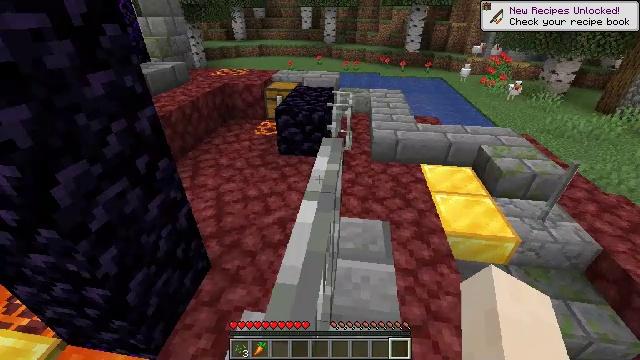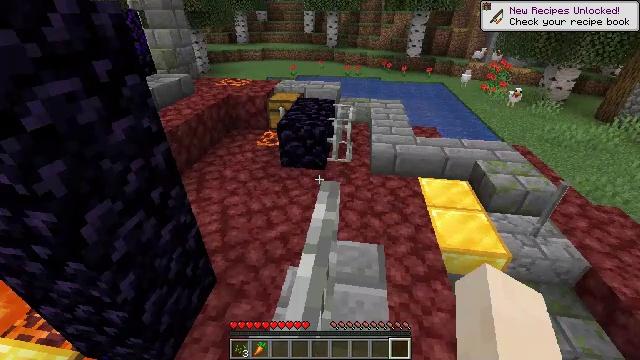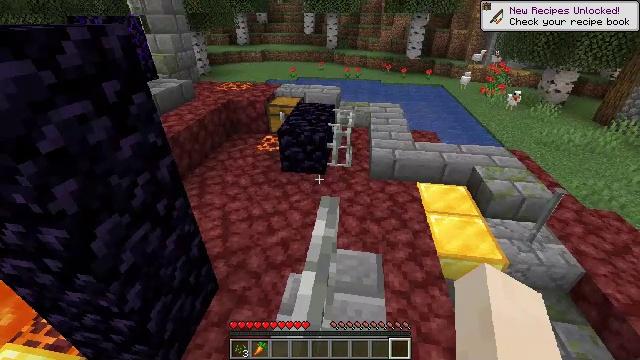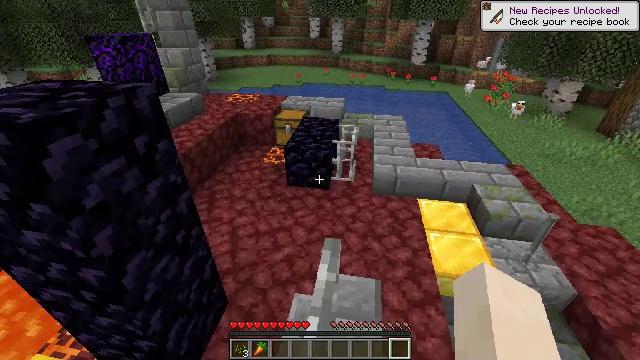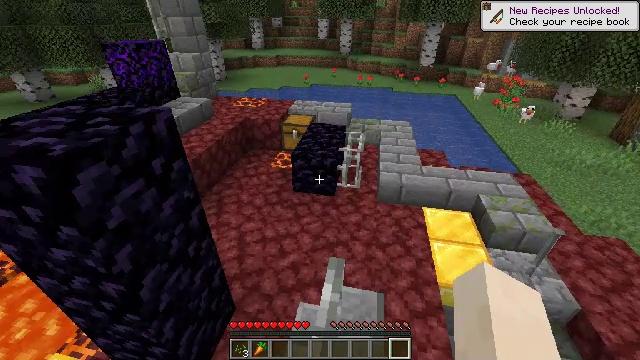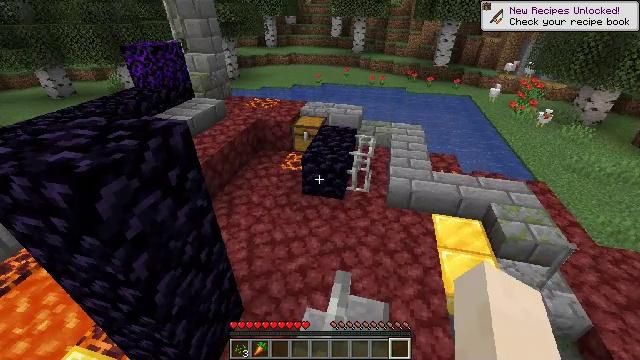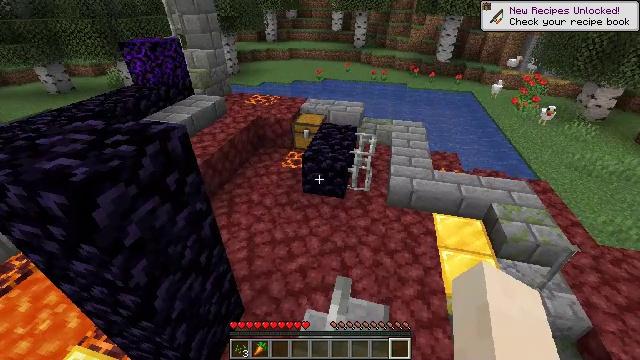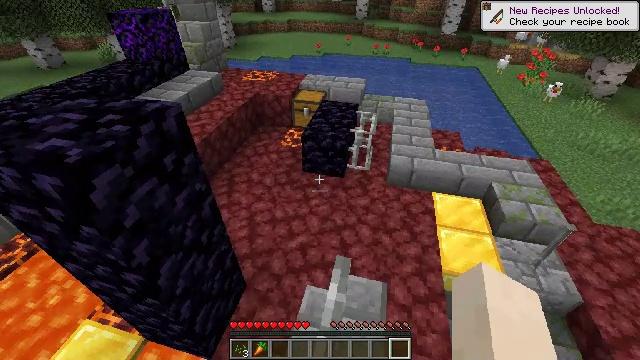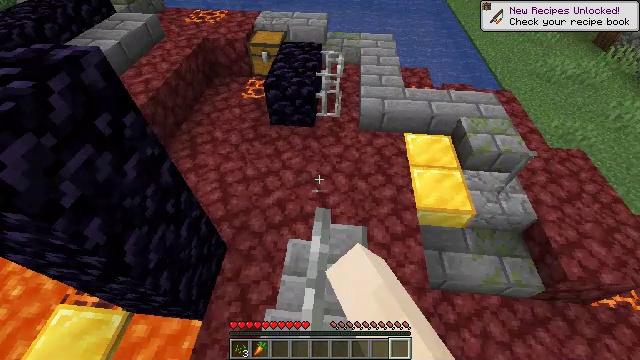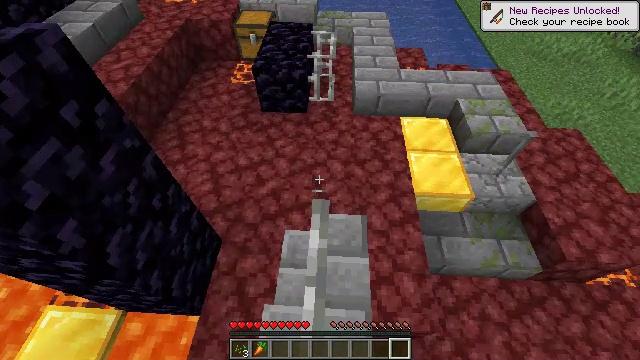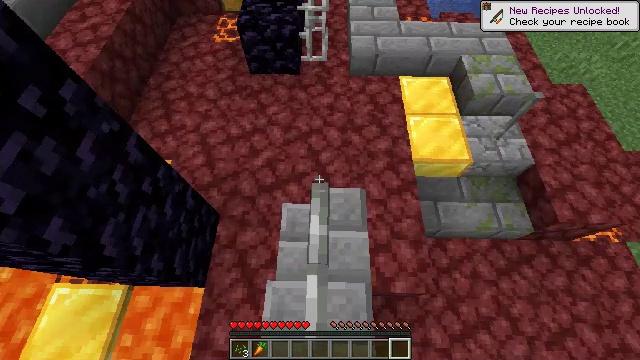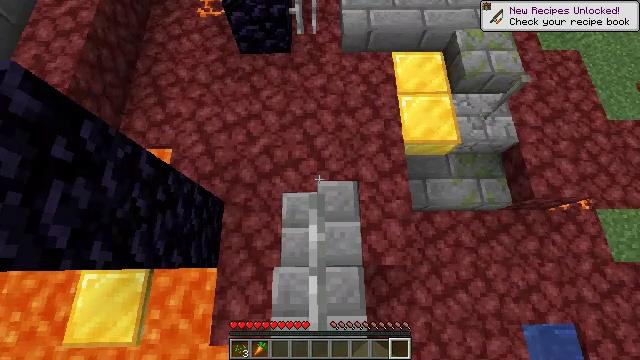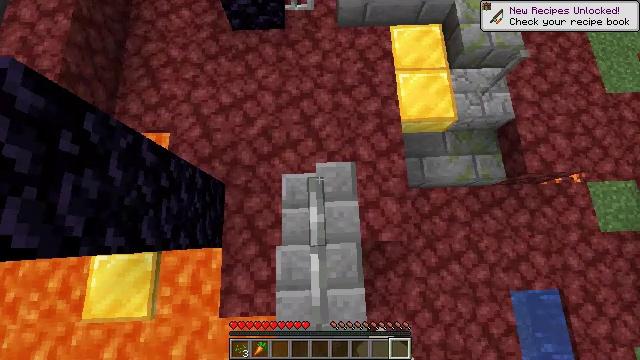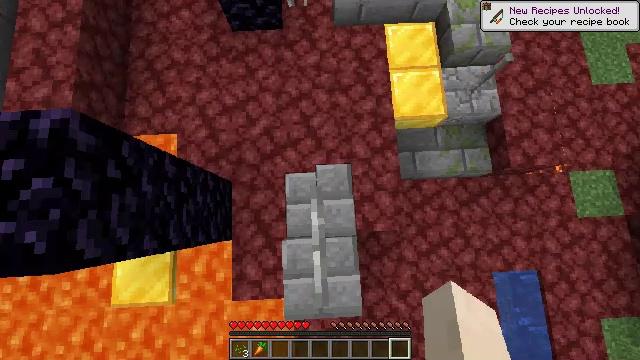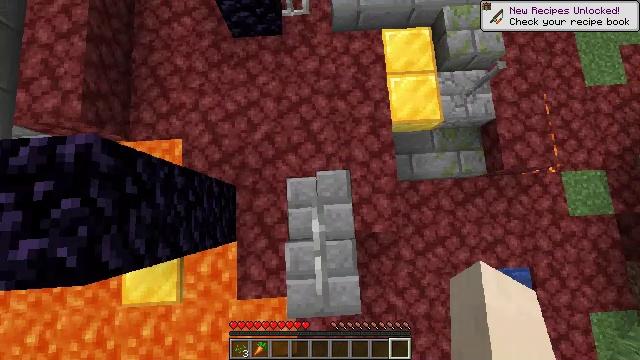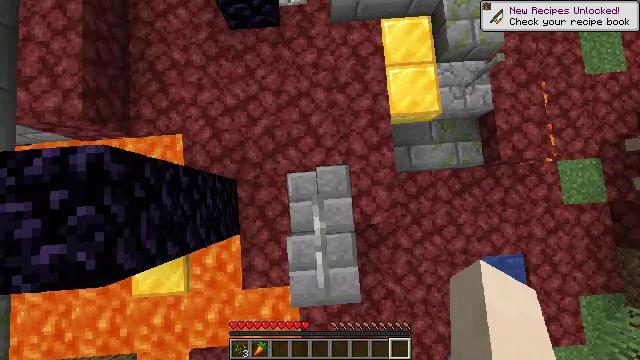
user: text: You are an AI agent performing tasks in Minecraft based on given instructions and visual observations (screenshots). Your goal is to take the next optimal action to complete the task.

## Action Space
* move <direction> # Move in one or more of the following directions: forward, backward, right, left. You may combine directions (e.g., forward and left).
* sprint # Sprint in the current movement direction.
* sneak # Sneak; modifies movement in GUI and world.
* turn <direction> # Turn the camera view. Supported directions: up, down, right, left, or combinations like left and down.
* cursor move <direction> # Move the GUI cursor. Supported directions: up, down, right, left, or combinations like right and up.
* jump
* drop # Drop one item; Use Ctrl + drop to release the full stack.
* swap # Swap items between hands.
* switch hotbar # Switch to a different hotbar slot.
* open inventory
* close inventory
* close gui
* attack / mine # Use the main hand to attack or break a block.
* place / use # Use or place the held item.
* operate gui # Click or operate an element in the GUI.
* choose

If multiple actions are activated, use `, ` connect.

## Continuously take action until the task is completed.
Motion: motion action
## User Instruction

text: Gather materials such as cobblestone.
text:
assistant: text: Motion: move forward, jump
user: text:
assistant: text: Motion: move forward, jump
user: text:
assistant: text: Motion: move forward, turn left, jump
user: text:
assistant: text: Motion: move forward, turn left, jump
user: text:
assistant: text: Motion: move forward, turn left, jump
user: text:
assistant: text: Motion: move forward, turn down, jump
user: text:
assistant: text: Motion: move forward, turn down, attack / mine, jump
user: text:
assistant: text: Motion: move forward, turn right and down, attack / mine, jump
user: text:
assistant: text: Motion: move forward, turn right and down, attack / mine, jump
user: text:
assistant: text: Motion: move forward, turn right and down, attack / mine, jump
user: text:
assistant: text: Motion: move forward, turn right and down, attack / mine, jump
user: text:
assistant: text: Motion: move forward, turn right and down, attack / mine, jump
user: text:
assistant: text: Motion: move forward, turn right and down, attack / mine, jump
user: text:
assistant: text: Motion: move forward, turn down, attack / mine, jump
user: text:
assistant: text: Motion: move forward, turn down, attack / mine, jump
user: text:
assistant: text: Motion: move forward, turn right and down, attack / mine, jump
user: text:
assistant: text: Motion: move forward, turn right and down, attack / mine, jump
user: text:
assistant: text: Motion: move forward, attack / mine, jump
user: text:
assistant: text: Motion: move forward, attack / mine, jump
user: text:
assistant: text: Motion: move forward, attack / mine, jump
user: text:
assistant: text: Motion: move forward, turn up, attack / mine, jump
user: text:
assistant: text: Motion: move forward, turn left and up, attack / mine, jump
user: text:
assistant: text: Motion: move forward, turn left and up, attack / mine, jump
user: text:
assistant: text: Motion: move forward, turn left and up, jump
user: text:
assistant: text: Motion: move forward, turn left and up, jump
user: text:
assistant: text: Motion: move forward, jump
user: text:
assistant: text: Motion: move forward, jump
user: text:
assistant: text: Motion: move forward, turn up, jump
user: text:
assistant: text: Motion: move forward, turn up, jump
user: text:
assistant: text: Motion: move forward, turn up, jump